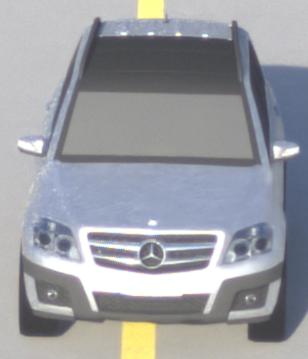
Make: Mercedes-Benz
Model: GLK 280
Detailed model: GLK-Class (204)
Model produced from: 2008/10
Model produced until: 2009/04
Doors: 5
Color: white
Road condition: dry road
Daytime: sunrise or sunset
Contrast: medium contrast